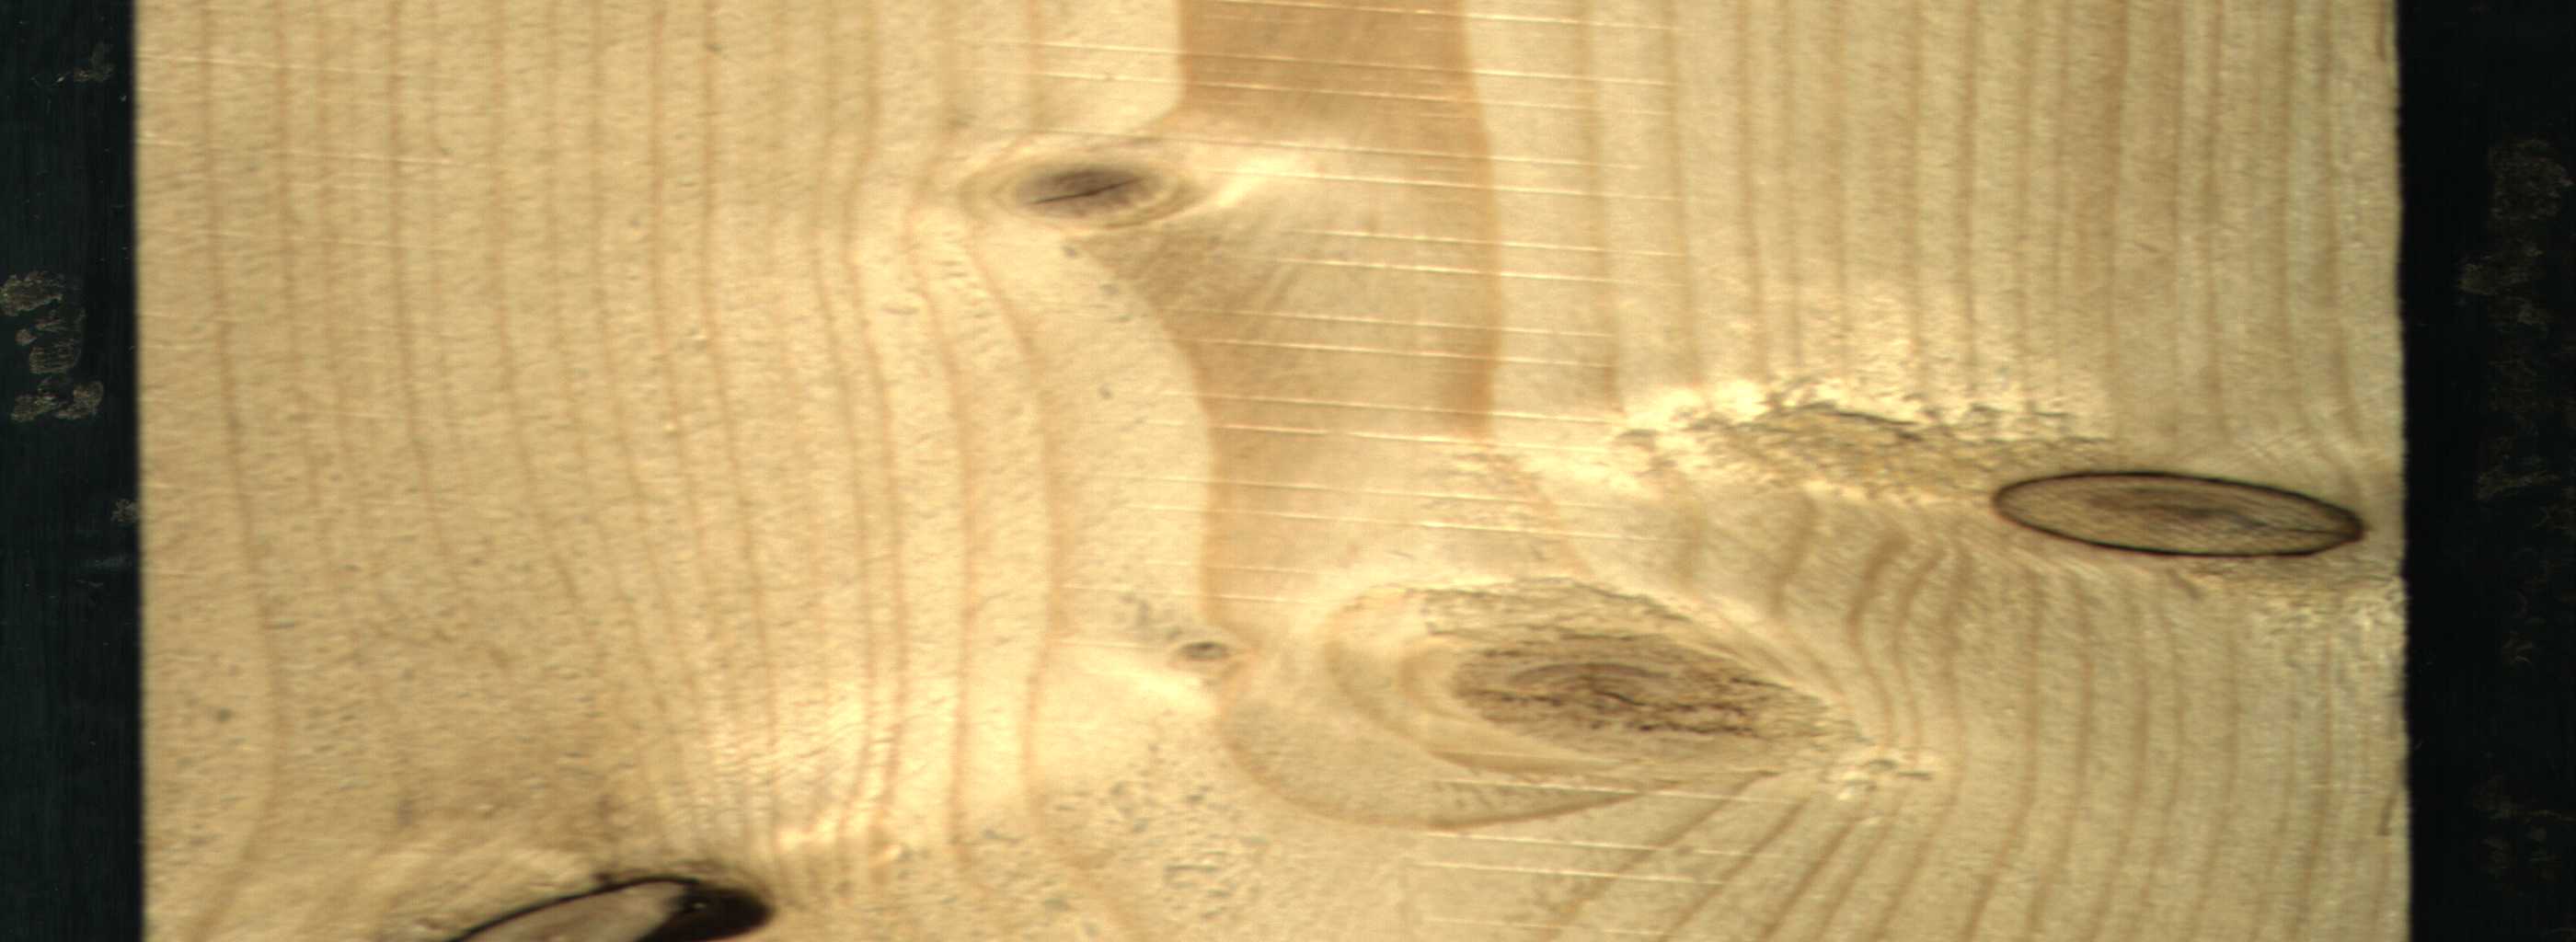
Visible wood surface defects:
Dead_Knot
Dead_Knot
Live_Knot
Live_Knot